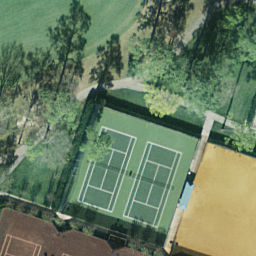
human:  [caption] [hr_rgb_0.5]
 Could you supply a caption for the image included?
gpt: There are two tennis courts surrounded by some plants .

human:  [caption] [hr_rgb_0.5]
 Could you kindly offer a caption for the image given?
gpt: Two tennis courts arranged neatly with many plants surrounded .

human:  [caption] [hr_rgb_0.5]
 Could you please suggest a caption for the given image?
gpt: There are two tennis courts arranged neatly and surrounded by many plants .

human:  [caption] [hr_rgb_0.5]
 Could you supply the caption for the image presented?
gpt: Two tennis courts are surrounded by some many plants .

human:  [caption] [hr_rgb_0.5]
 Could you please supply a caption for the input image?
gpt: There are two tennis courts arranged neatly and surrounded by many plants .